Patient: sex M, age 74
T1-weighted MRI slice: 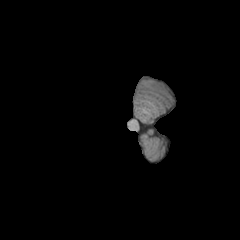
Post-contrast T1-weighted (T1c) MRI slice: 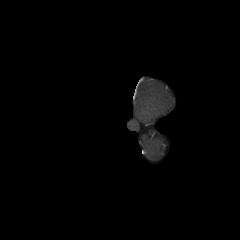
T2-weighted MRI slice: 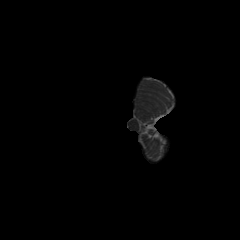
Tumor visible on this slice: no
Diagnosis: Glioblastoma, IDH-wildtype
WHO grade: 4